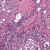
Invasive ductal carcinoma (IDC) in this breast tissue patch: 1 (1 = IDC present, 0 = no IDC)